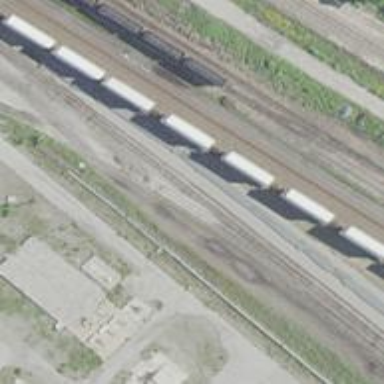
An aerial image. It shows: Railway spur service.